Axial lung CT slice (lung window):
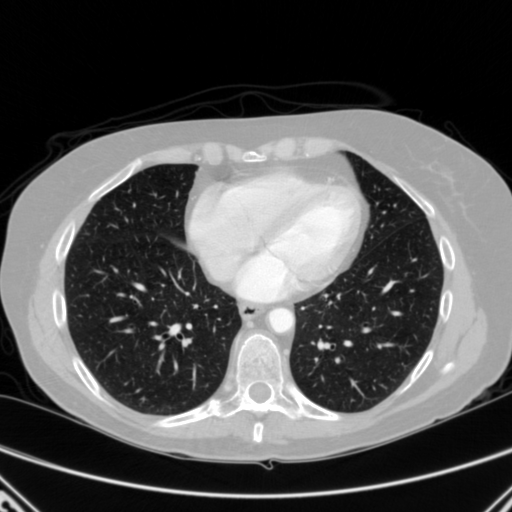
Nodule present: no